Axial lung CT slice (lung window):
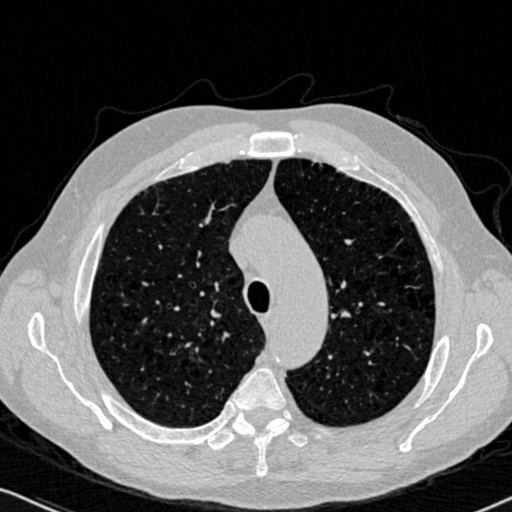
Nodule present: no